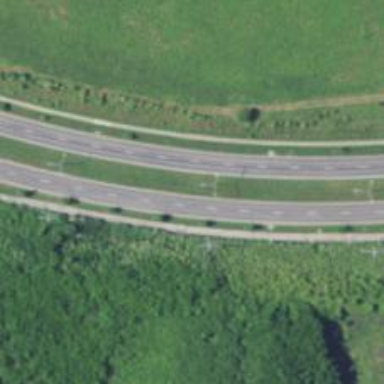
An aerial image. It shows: Cycleway.